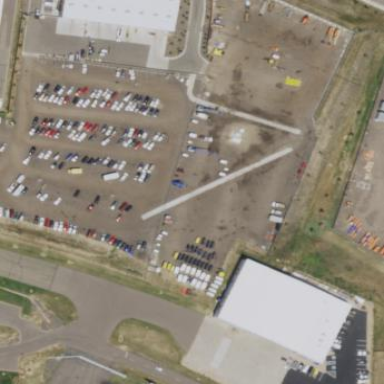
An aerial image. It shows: Parking area with unpaved surface.